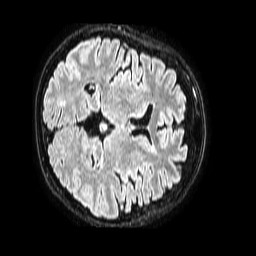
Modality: FLAIR
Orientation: axial
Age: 43
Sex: female
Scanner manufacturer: philips
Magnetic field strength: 1.5 T
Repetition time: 4.8 s
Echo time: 0.3 s